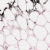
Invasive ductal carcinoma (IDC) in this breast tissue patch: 0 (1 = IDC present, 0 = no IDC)